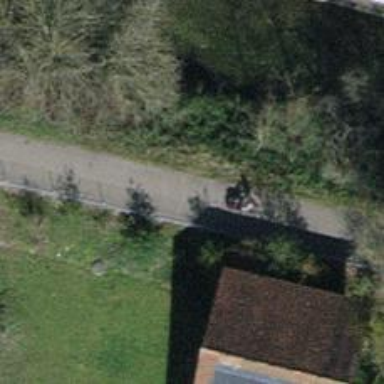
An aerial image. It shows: Footway with surface of fine gravel.